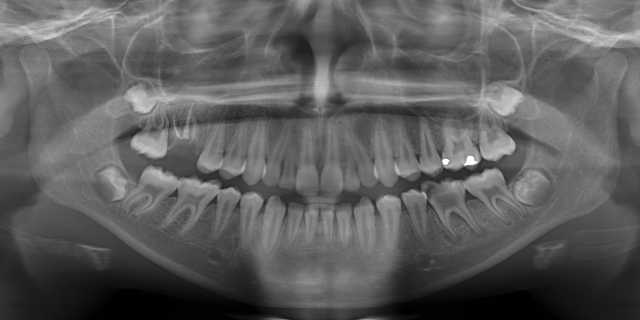
adult